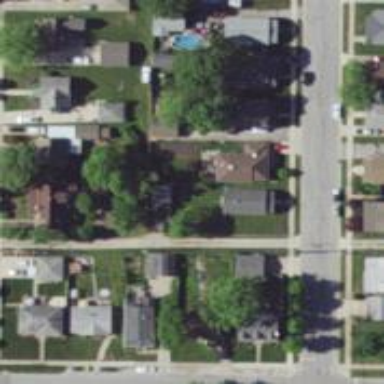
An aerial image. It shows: Alley classified as service road.